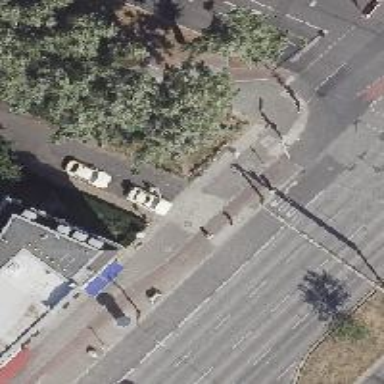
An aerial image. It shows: Cycleway with kerb separation on the left side.